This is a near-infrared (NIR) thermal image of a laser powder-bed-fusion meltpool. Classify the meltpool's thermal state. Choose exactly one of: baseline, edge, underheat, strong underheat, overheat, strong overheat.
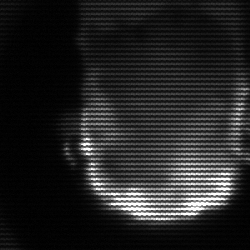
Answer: baseline